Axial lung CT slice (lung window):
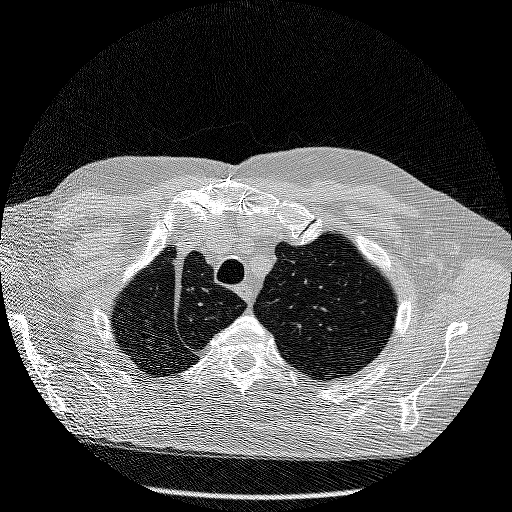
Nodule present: no